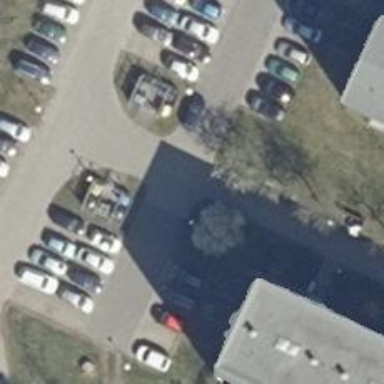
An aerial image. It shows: Road serving as parking aisle.